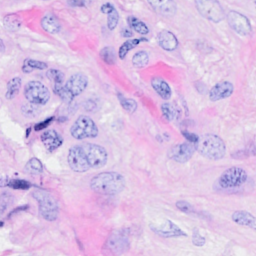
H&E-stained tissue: Breast